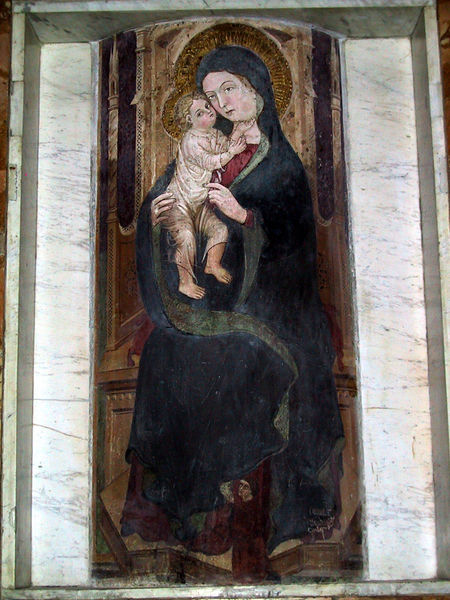
Titel: Madonnenbild
Standort: Rom, S. Maria in Aracoeli (EU - I - Latium)
Schlagwörter: blau, gemälde, umhang, weiß, bunt, frau, marmor, säule, rot, schleier, stein, kirche, gewand, gold, kind, mutter, farben, farbe, baby, wandgemälde, foto, barfuß, heiligenschein, jesus, porträit, heilig, maria, mutter gottes, mamor, christuskind, manor